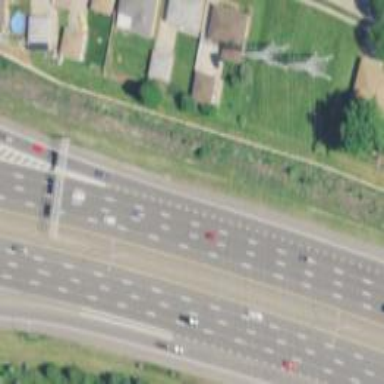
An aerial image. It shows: View of motorway.